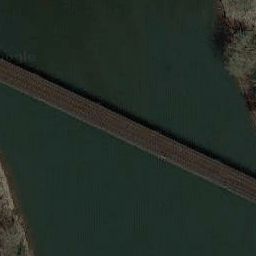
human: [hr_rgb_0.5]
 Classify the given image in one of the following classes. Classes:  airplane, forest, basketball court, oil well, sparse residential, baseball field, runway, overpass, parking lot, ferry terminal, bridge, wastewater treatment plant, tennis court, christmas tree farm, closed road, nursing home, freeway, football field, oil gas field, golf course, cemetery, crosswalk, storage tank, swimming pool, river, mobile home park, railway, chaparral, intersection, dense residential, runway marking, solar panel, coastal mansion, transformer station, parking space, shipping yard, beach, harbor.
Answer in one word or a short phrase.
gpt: bridge